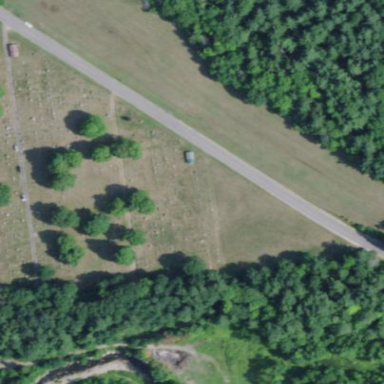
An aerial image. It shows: Cemetery.